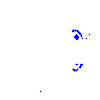
Particle: electron